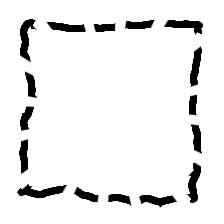
Shape: square